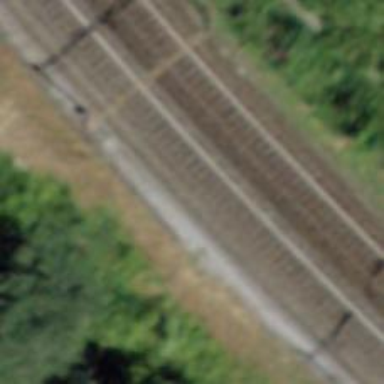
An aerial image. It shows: Railway track with contact lines for electrification.